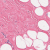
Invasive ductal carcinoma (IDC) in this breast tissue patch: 0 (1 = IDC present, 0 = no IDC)